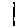
Label: line